九年级 · 组合几何学
如图, 三角形纸片 $A B C$ 中, $A C=6, B C=9$, 分别沿与 $B C, A C$ 平行的方向, 从靠近 $A$ 的 $A B$ 边的三等分点剪去两个角, 得到的平行四边形纸片的周长是 $\qquad$ .

    (第 16 题)

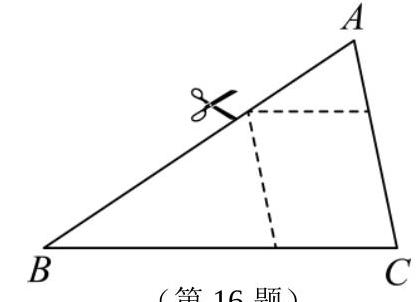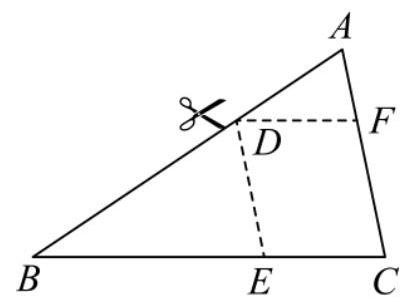
答案:  14

解析: 由平行四边形的性质推出 $D F / / B C, D E / / A C$, 得到 $\triangle A D F \sim \triangle A B C$, $\triangle B D E \sim \triangle B A C$, 利用相似三角形的性质求解即可.

【详解】解: 如图, 由题意得 $\frac{A D}{A B}=\frac{1}{3}$, 四边形 $D E C F$ 是平行四边形,

$\therefore D F / / B C, D E / / A C$,

$\therefore \triangle A D F \sim \triangle A B C, \triangle B D E \sim \triangle B A C$,

$\therefore \frac{D F}{B C}=\frac{A D}{A B}=\frac{1}{3}, \quad \frac{D E}{A C}=\frac{B D}{A B}=\frac{2}{3}$,

$\because A C=6, B C=9$,

$\therefore D F=3, \quad D E=4$,

$\because$ 四边形 $D E C F$ 平行四边形,

$\therefore$ 平行四边形 $D E C F$ 纸片的周长是 $2(3+4)=14$,

故答案为: 14 .

【点睛】本题考查了平行四边形的性质, 相似三角形的判定和性质, 解题的关键是灵活运用所学知识解决问题.